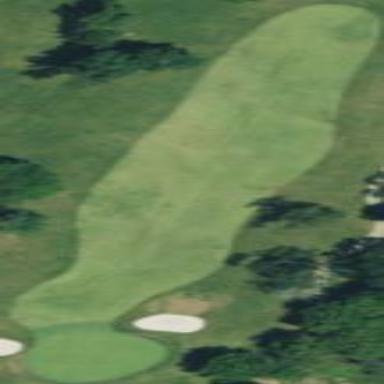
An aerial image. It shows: Grassy area designated as golf fairway.